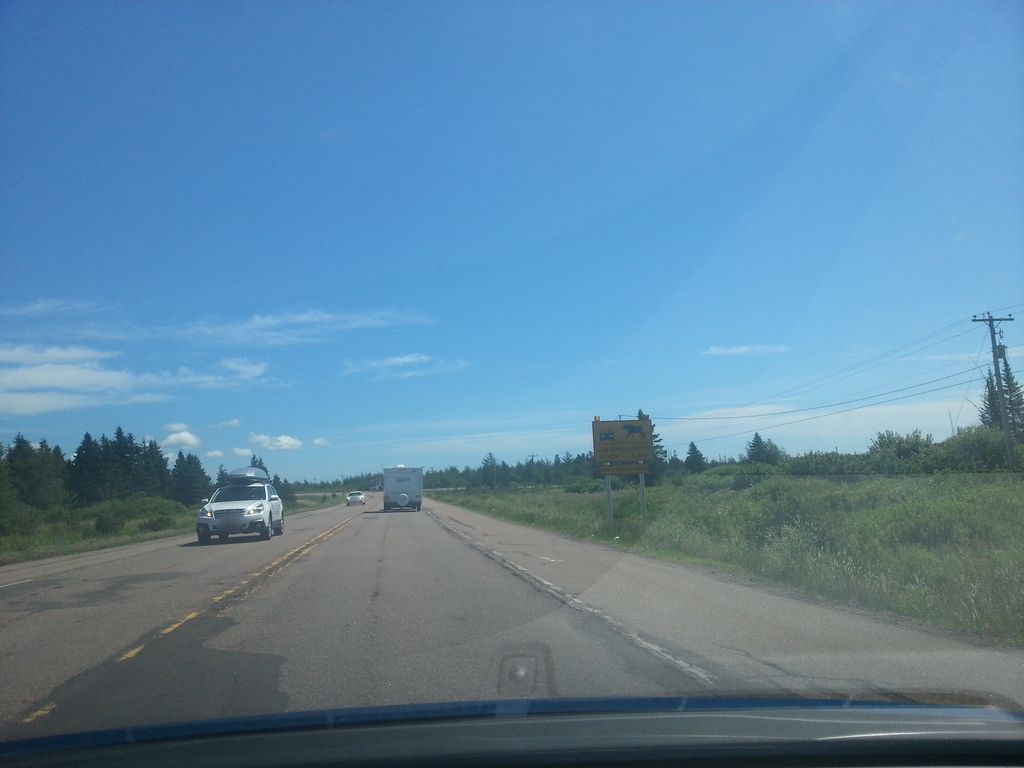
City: charlottetown